Question: I have this passenger table date:

Which means that in Reservation '000004', there are two itineraries which are Itinerary '<PHONE> (AAC Hangar - Anvaya Cove)' and '<PHONE> (Anvaya Cove - AAC Hangar)', and in every itinerary, there are two passengers ('<PHONE> (taiga)' and '<PHONE> riyuuji' are passengers of '<PHONE> AAC Hangar - Anvaya Cove while'<PHONE> minori'and'<PHONE> ami'are passengers of'<PHONE> Anvaya Cove - AAC Hangar).
I'm trying to concat them using 'group_concat' but I can do only like this:
'''
$a=mysql_query("select group_concat(pass_name separator ', ') as 'pass' from passengers where reservno = '<PHONE>' order by id asc") or die(mysql_error());
$b=mysql_fetch_array($a);
$c=$b['pass'];
'''
with result: 'taiga, minori, riyuuji, ami'.
'taiga, riyuuji / minori, ami'
Is this possible using 'group_concat'? I know this will involve 'while' statements but as of now I still can't get the desired output. Please help.
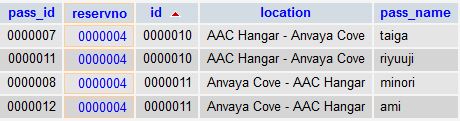
Answer: You need to use 'GROUP BY' clause
'''
select group_concat(pass_name separator ', ') as 'pass'
from passengers
where reservno = '<PHONE>'
GROUP BY reservno, id
order by id asc
'''
'''
SELECT group_concat('pass' separator ' / ') 'pass'
FROM (
select group_concat(pass_name separator ', ') as 'pass'
from passengers
where reservno = '<PHONE>'
GROUP BY reservno, id order by id asc
) s
'''